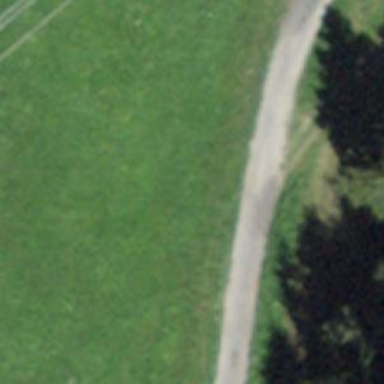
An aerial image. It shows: Well-maintained Nordic ski track suitable for classic and skating styles.